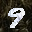
Label: 9